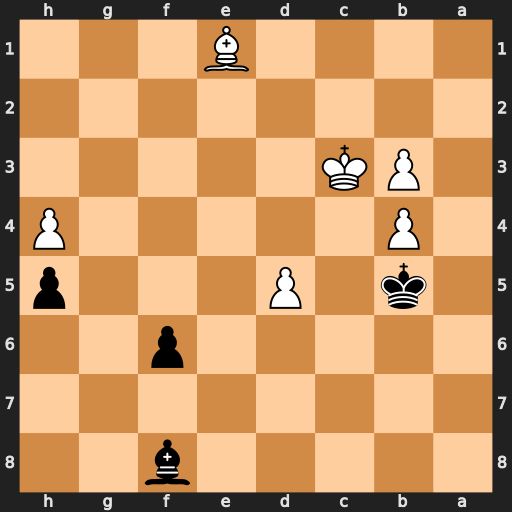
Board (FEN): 5b2/8/5p2/1k1P3p/1P5P/1PK5/8/4B3
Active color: b
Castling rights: -
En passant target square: -
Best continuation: Bxb4+ Kd3 Bxe1